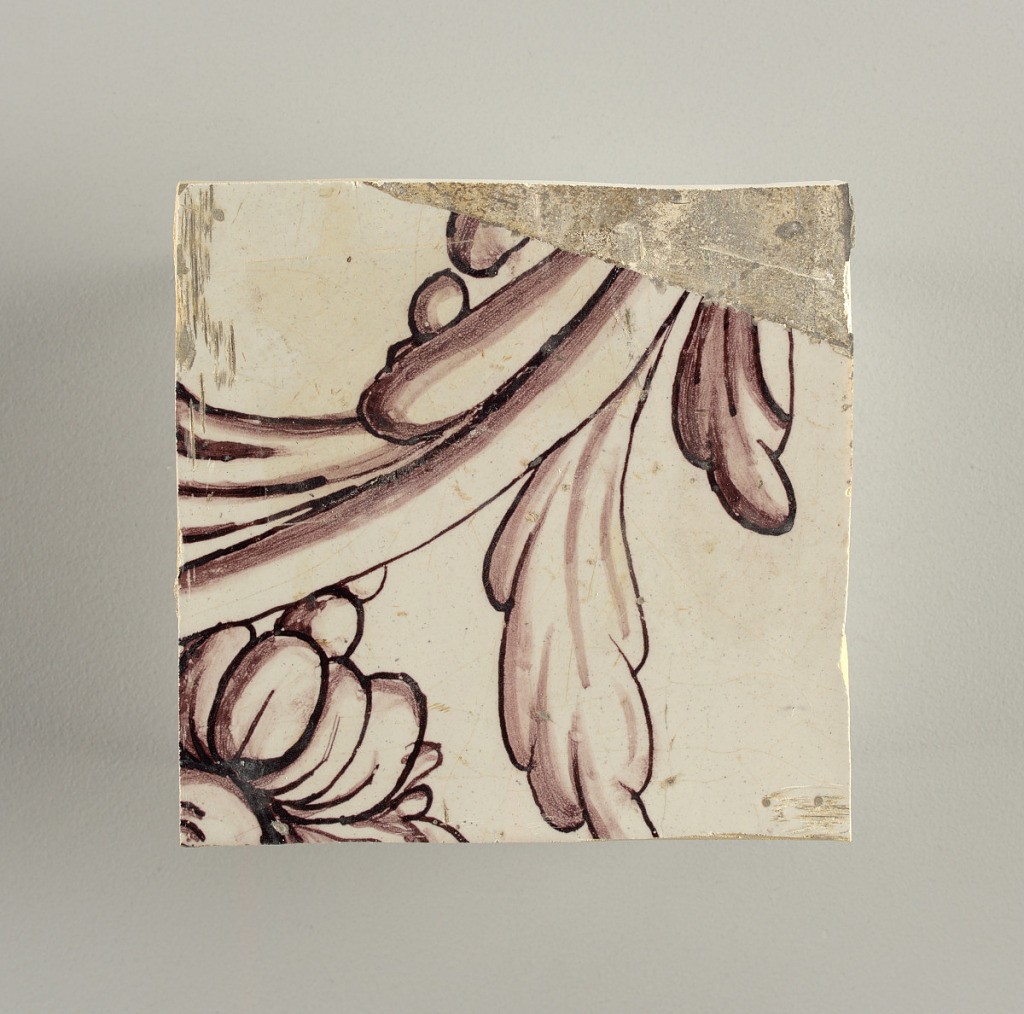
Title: Wall facing
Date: ca. 1725
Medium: tin-glazed earthenware, underglaze
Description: Running design for a frieze or a dado, composed of scrolls of foliage and strapwork, and four repeating motifs--a seated woman in a small upright oval medallion, a putto seated on a rocailled base, and strapwork in axial pattern.  The various panels, A to F, show various repeats of the same design, all being five tiles high and a varying number of tiles wide.